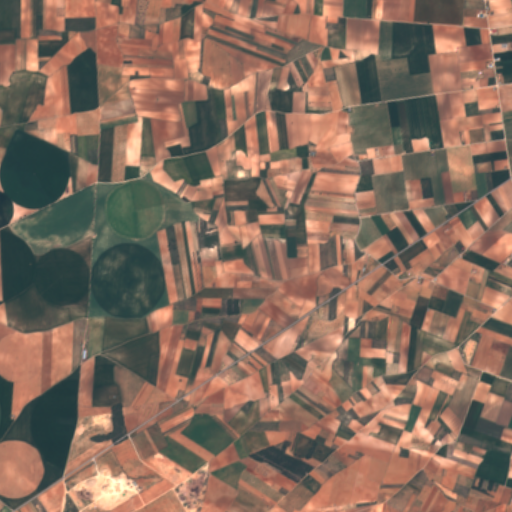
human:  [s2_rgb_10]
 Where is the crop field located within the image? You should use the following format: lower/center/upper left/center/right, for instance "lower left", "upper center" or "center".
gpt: The crop field is located in the left of the image.
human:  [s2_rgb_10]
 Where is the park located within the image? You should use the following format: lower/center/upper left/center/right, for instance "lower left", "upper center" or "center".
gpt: The park is located in the lower right of the image.
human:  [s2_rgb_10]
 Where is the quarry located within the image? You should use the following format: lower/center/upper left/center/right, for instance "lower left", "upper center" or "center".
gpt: The quarry is located in the lower left of the image.
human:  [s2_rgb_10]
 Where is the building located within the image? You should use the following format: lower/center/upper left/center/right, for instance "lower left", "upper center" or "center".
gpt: There is no building in the image.